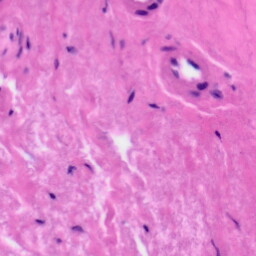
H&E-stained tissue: Tonsil